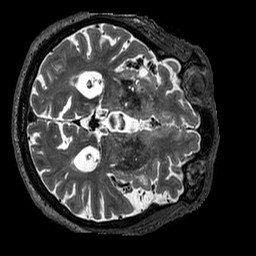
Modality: T2w
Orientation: axial
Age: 71
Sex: male
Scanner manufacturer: siemens
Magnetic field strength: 3 T
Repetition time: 3.2 s
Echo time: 0.567 s